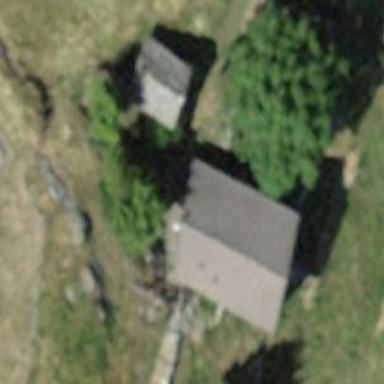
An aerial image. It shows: Cabin.